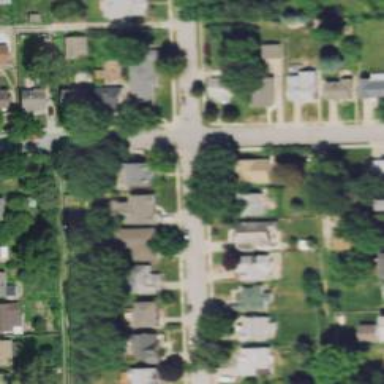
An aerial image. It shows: Residential road.